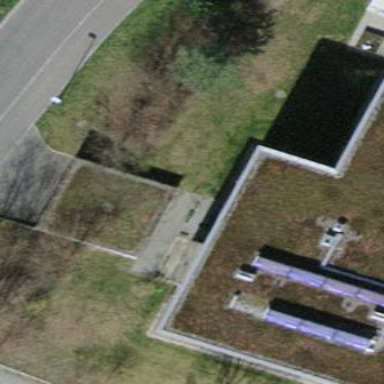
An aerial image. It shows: View of roof of building.